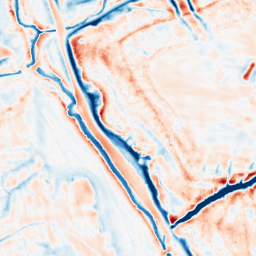
Category: edge_preserving
Decomposition family: bilateral
Decomposition parameters: d: 21
sigma_color: 100
sigma_space: 50
Upsampling method: bilinear
Upsampling parameters: scale: 2
Upsampling scale: 2